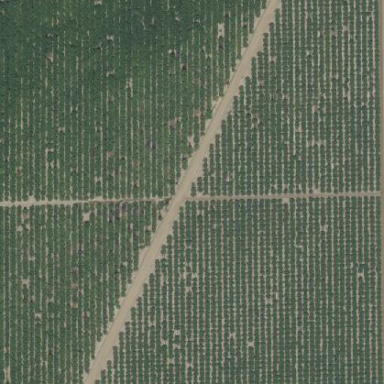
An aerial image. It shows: Orchard filled with persimmon trees.